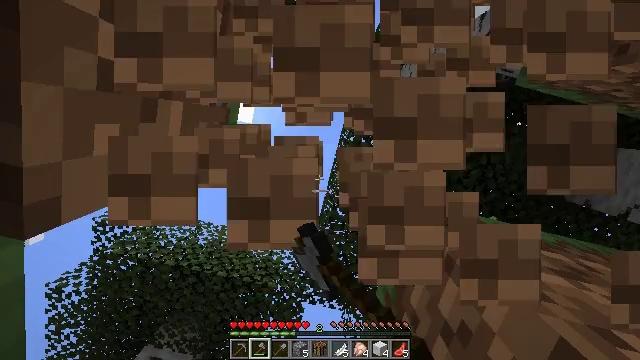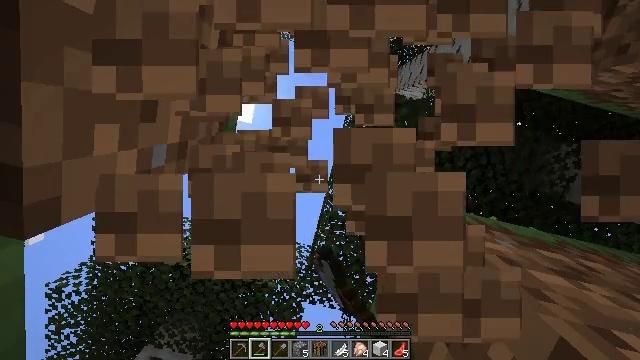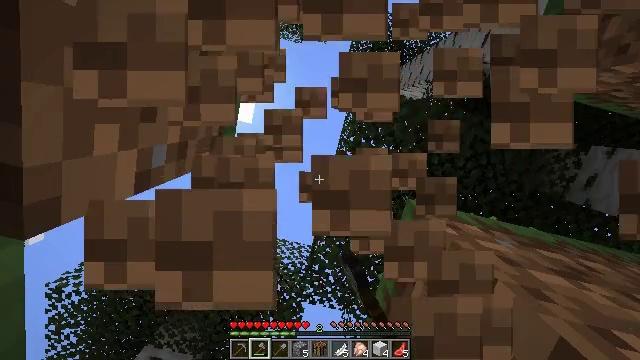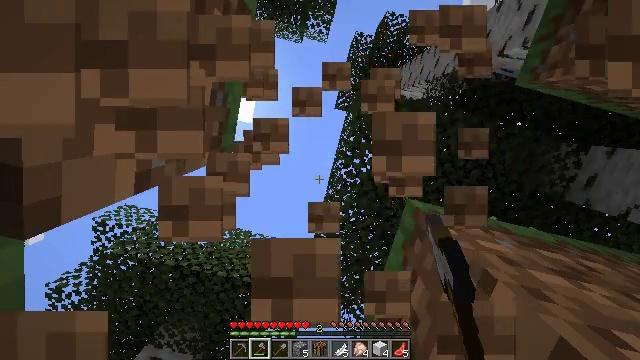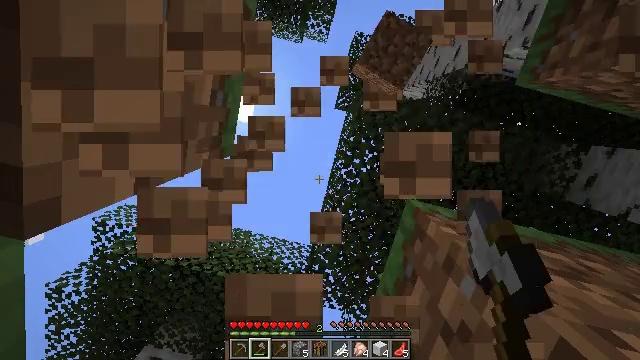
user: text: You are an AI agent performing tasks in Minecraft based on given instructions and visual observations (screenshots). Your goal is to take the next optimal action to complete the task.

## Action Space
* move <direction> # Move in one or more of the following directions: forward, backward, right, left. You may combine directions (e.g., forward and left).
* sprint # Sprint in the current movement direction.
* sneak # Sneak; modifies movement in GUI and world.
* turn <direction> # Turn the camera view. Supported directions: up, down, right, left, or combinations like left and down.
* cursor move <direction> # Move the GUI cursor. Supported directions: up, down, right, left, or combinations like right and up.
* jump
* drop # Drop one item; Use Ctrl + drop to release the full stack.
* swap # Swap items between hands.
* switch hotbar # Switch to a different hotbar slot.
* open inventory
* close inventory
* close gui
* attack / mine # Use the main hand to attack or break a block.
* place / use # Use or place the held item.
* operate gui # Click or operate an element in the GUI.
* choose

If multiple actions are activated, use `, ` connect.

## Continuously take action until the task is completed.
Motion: motion action
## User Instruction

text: Collect the grass block using a shovel.
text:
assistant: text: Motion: attack / mine
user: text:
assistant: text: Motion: attack / mine
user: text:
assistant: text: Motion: attack / mine
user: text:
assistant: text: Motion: attack / mine
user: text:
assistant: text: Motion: attack / mine